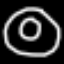
Label: donut